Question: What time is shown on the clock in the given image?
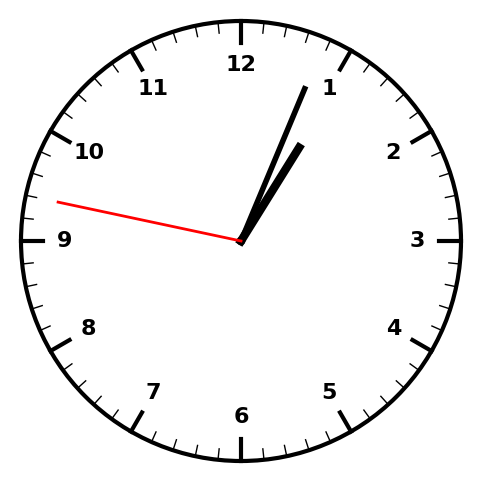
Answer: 01:03:47